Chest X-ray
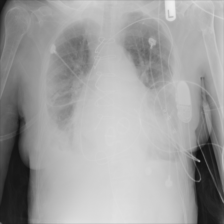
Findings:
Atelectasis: negative
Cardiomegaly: positive
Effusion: negative
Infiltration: negative
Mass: negative
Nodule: negative
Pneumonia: negative
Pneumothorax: negative
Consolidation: positive
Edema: negative
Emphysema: negative
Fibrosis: negative
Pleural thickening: negative
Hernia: negative